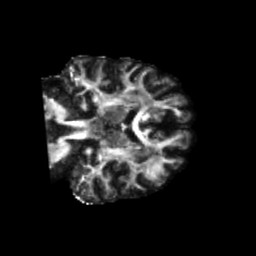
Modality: FA
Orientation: coronal
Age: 78
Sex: female
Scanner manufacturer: siemens
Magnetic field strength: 3 T
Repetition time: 5.25 s
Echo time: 0.08 s